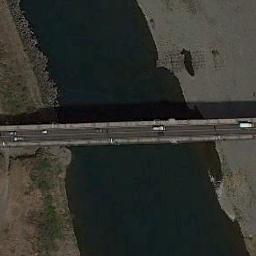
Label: bridge